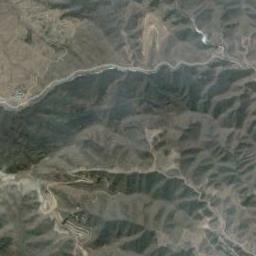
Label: mountain